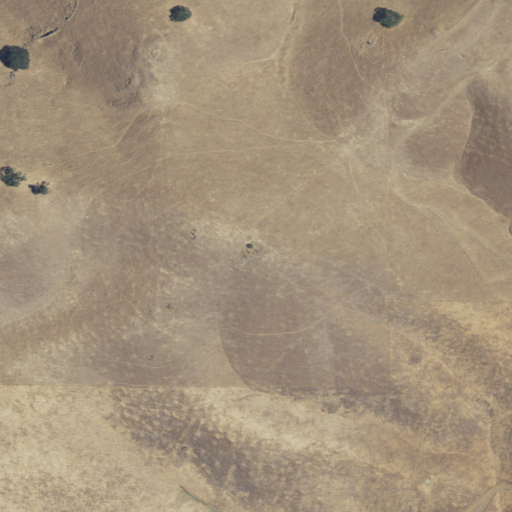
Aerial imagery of mountain in California named Tick-Tack-Toe Hill containing grassland and shrub